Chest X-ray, AP view. Patient: 33 years old, sex M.
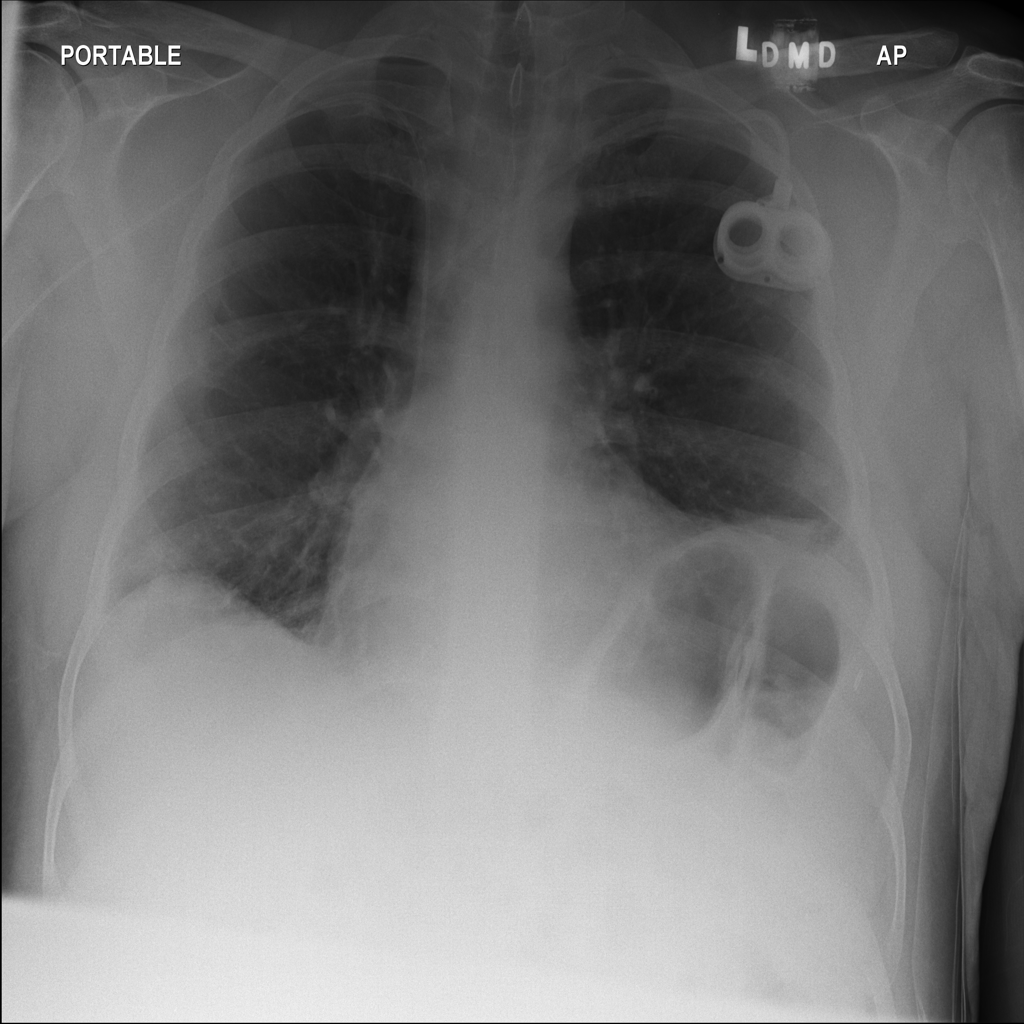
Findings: Atelectasis